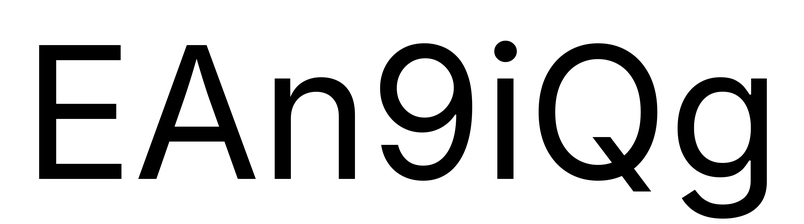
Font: Inter_Regular